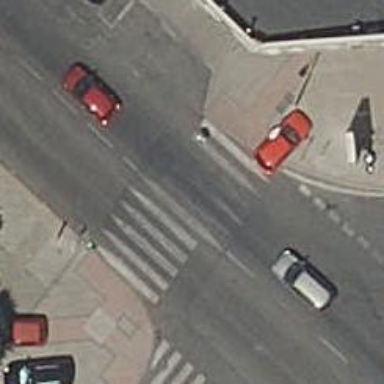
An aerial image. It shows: Marked crossing with traffic-calming table.